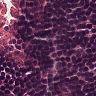
Metastatic tissue present: no